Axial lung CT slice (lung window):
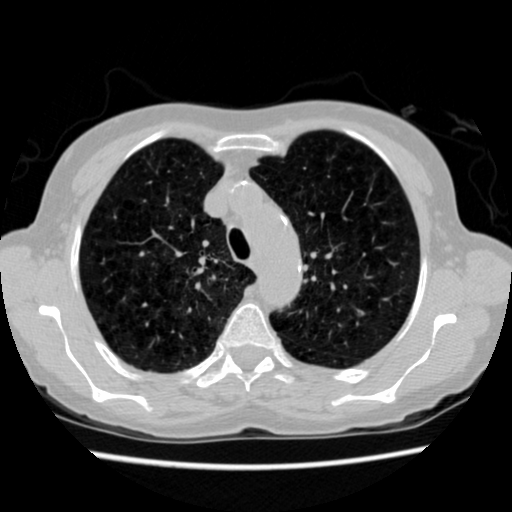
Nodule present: yes
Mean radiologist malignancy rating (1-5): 2